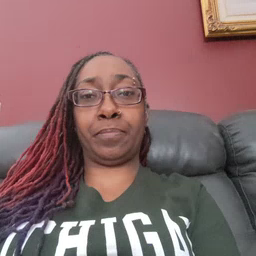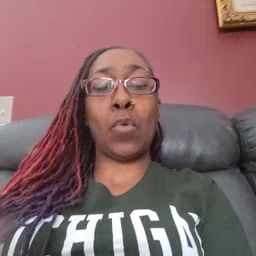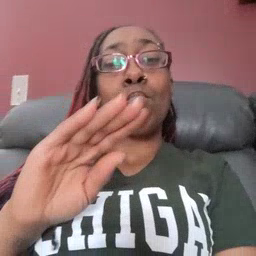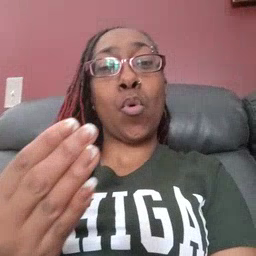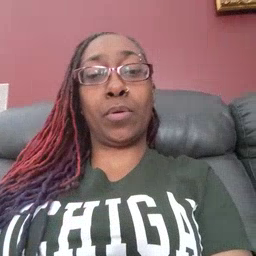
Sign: book